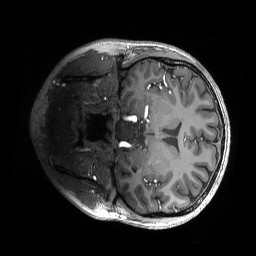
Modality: T1w
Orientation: coronal
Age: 24
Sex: female
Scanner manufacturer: siemens
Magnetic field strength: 6.98 T
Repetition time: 2.53 s
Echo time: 0.00176 s